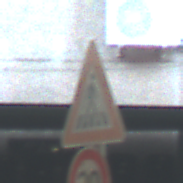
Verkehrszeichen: FussgaengerueberwegLinks
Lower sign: Geschwindigkeit30
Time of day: MorningAfternoon
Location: Roofed (Special)
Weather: NotSpecified
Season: NotSpecified
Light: Artificial